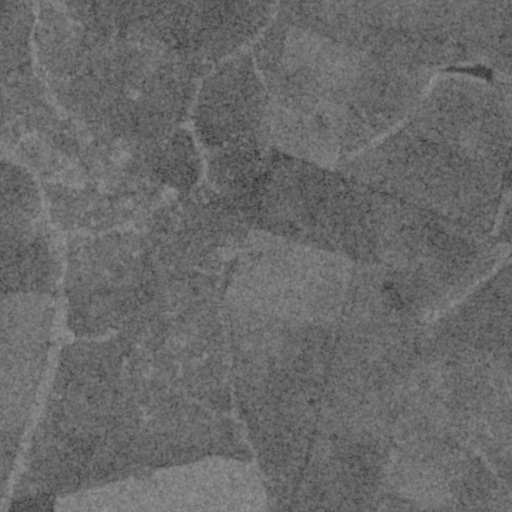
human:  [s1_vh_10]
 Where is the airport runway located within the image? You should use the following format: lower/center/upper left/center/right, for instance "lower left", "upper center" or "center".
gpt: The airport runway is located in the upper right of the image.
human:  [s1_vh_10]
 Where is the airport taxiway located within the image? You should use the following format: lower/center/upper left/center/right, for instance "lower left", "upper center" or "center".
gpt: The airport taxiway is located in the center right of the image.
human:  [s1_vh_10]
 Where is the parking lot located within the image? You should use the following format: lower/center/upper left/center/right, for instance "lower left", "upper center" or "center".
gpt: There is no parking lot in the image.

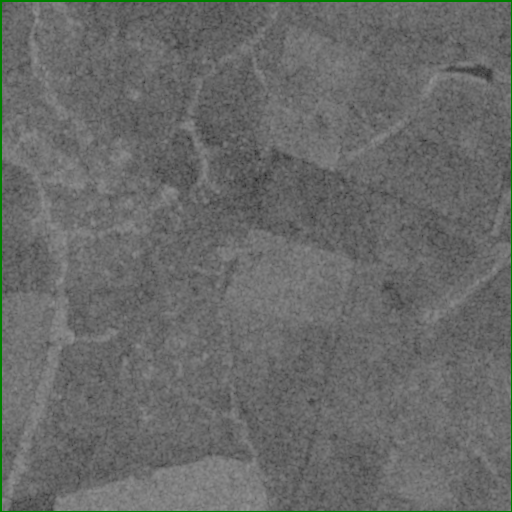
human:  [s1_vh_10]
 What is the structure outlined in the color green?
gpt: The structure outlined in green is a crop field.
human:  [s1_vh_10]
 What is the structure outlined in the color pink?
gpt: There is no pink outline.